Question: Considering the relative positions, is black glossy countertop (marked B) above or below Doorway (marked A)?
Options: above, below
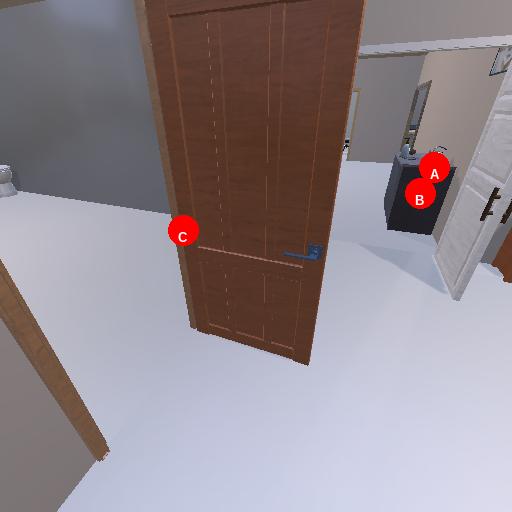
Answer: above